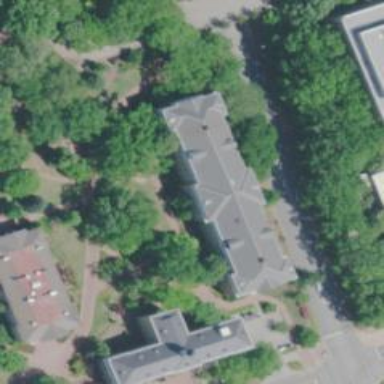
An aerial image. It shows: University building.